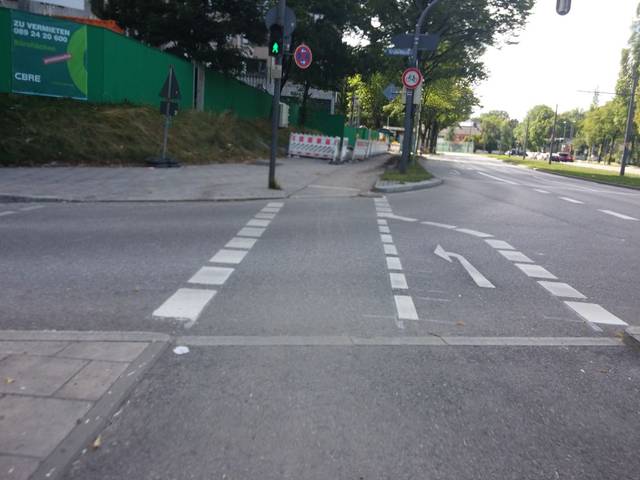
Region: Germany
Coordinates: 48.153, 11.618